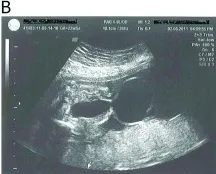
Umbilical cord cyst images. B: Umbilical cord cyst was confirmed and a clear image of the connection between the bladder and the umbilicus was found at 22 5/7 weeks of gestation.
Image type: radiology (ultrasound)